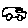
Label: car